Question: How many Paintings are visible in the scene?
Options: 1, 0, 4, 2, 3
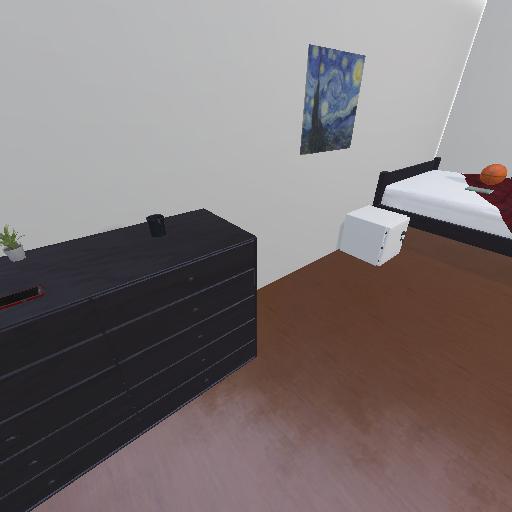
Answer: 1